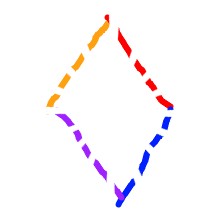
Shape: rhombus